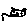
Label: cat